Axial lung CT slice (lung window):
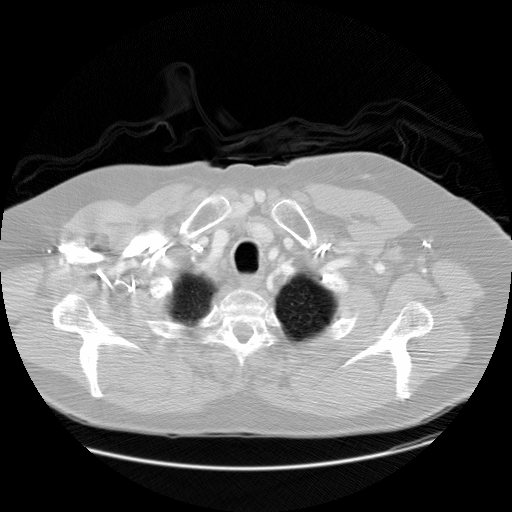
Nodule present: no